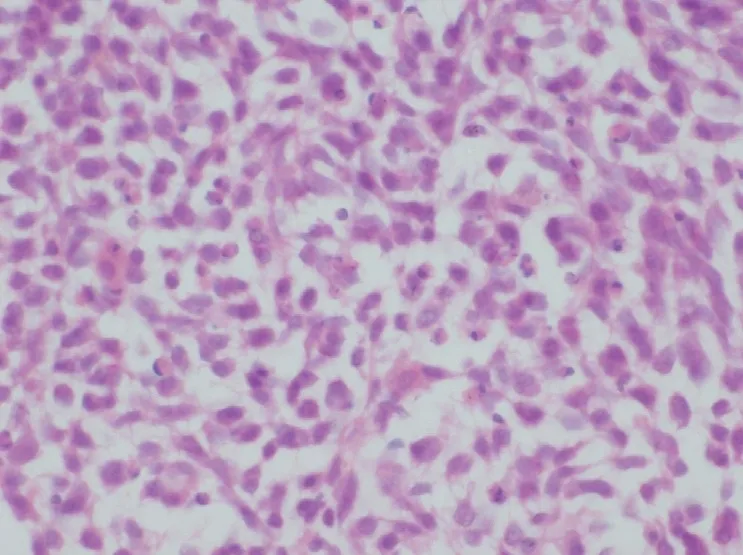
H & E x 400: Tumour cells have moderate cytoplasm, large vesicular nuclei.
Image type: pathology (h&e)